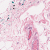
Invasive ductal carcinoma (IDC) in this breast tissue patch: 0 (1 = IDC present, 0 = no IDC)